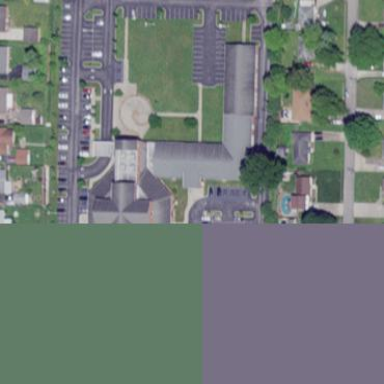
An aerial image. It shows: School.